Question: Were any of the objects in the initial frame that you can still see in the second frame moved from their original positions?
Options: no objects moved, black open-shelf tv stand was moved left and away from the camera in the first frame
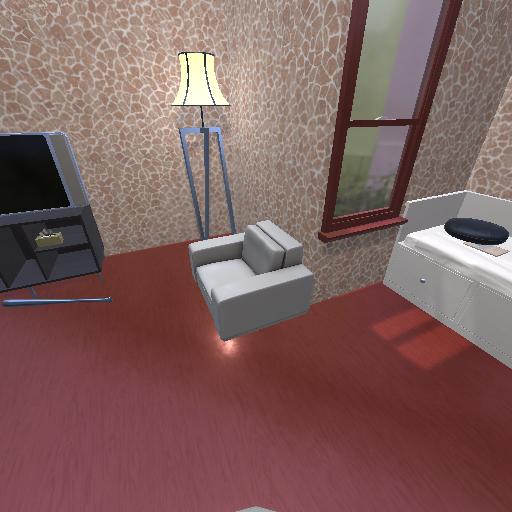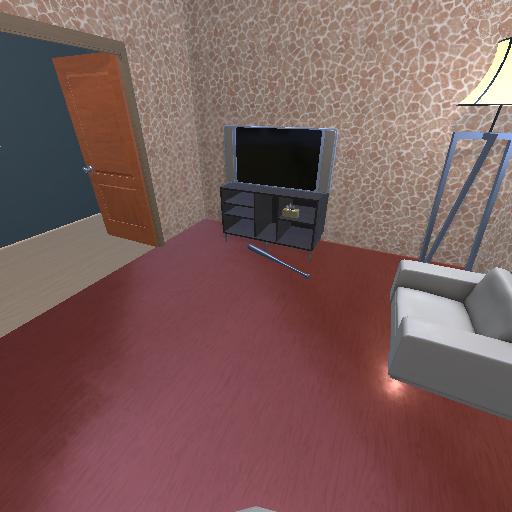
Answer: no objects moved